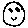
Label: smiley face